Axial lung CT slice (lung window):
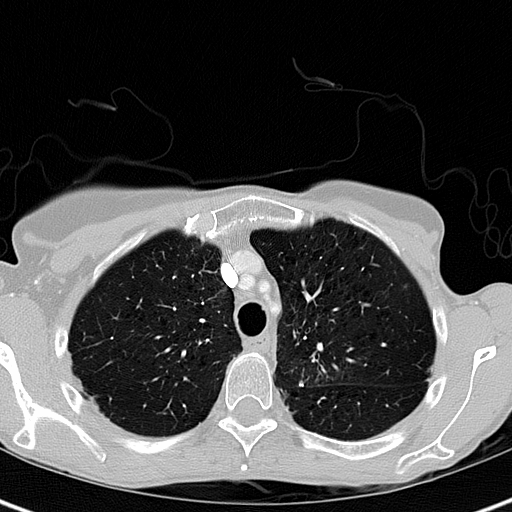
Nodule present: no